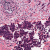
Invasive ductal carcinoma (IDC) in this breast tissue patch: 0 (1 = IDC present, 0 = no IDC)